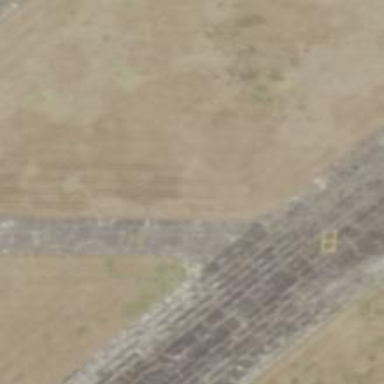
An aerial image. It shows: Image of helipad at airport.